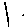
Label: line